Question: So I have an interesting issue. I have a page that allows users to select image urls from external sources. Instead of doing this the sane way with jquery modals or something, the page in question creates a child window. That child window can then call JS functions on the parent to insert said URLs.
Now if our user happened to select a number of very specific settings and the stars are aligned just right, the parent page will display an alert box telling them something along the lines of "because you selected option A, E and F, we must alter option B just slightly."
Here is the issue: firefox doesn't display alerts like Chrome or IE (a seperate window with an ok box). With the latest firefox the alert stays hidden under the child window:
For the screen shot here I moved the child window so you could see the alert under the child. If the window isn't moved, the user wont see the box and will continue trying to click the "done" button which triggers the same call again, and again, and again etc.
Is there a way I can give the parent window focus when the alert comes up (without messing with about:config)? I can't alter the parent function that much as the code is very old and it has a tendency to break things if servilely altered (I have no idea what else calls said function).
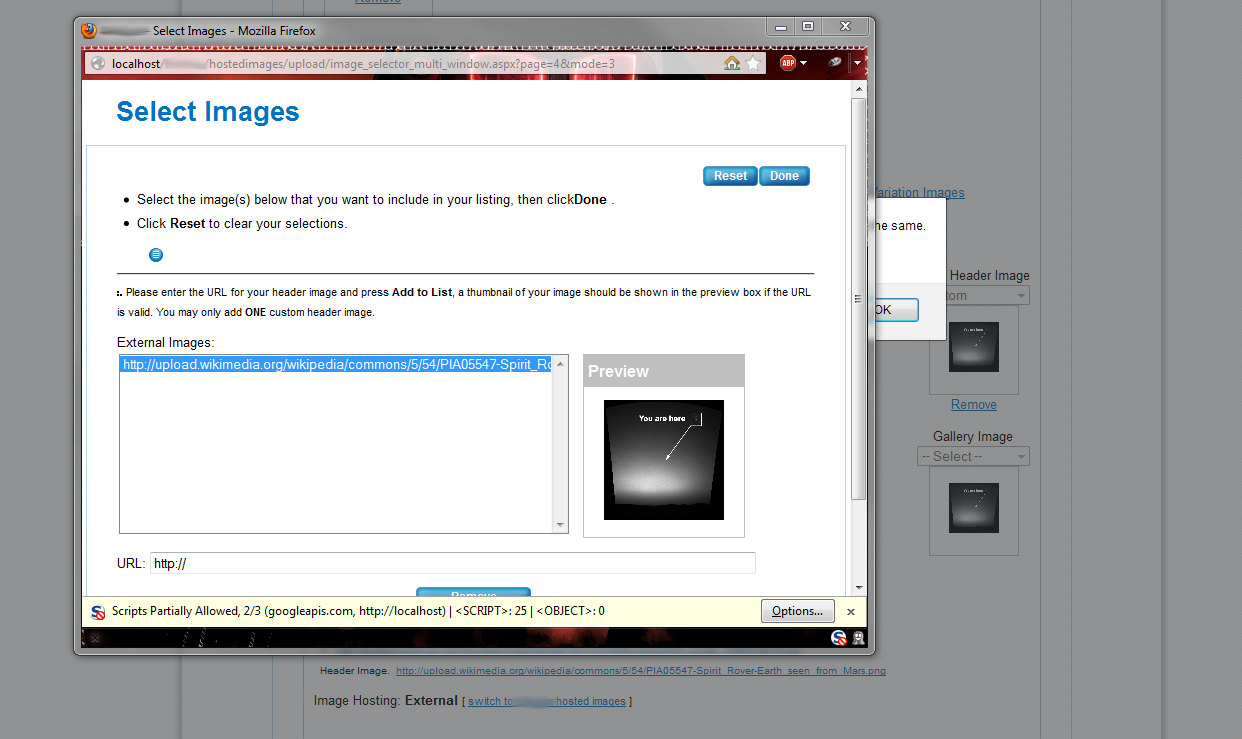
Answer: Since you are passing the information back and forth anyhow, wouldn't it be more prudent to just send that message to the child window and alert it there?
That would save you the need to worry about shifting focuses and potentially losing windows.